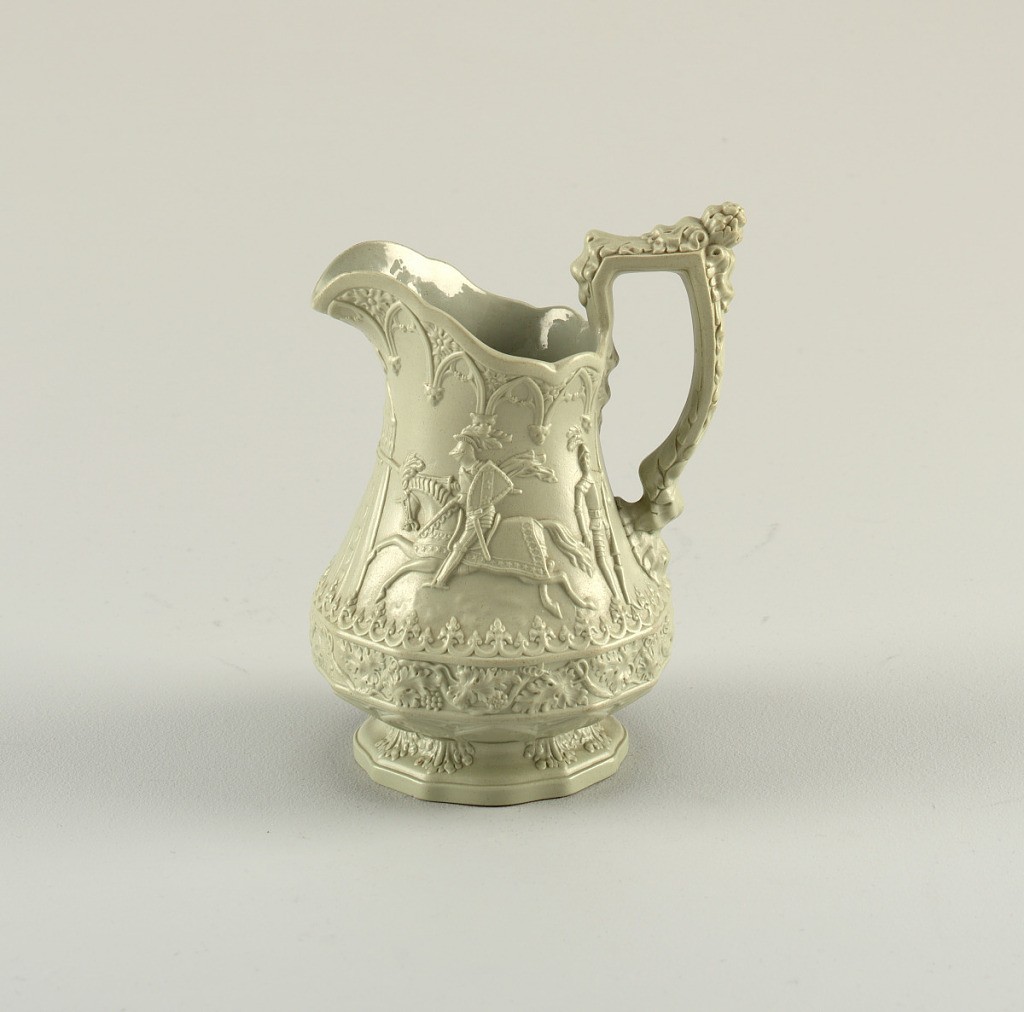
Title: Jug
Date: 1849
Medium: Glazed stoneware
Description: A highly decorative green jug with detail on the body, spout and handle. The center depicts a knight riding a horse in an outdoor scene.